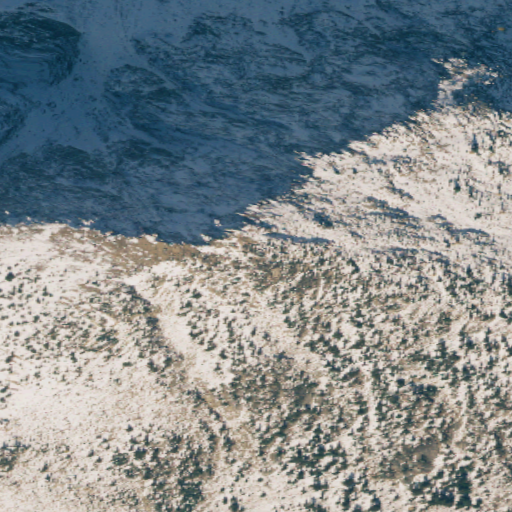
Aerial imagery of cape in Washington named Diamond Point containing barren land, grassland, and shrub